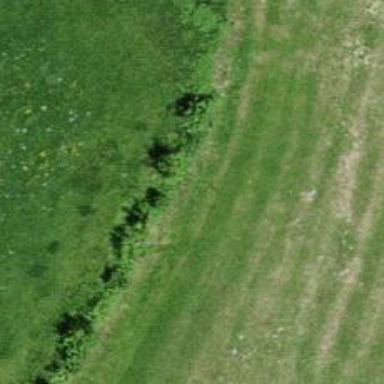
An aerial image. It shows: Hedge acting as barrier.